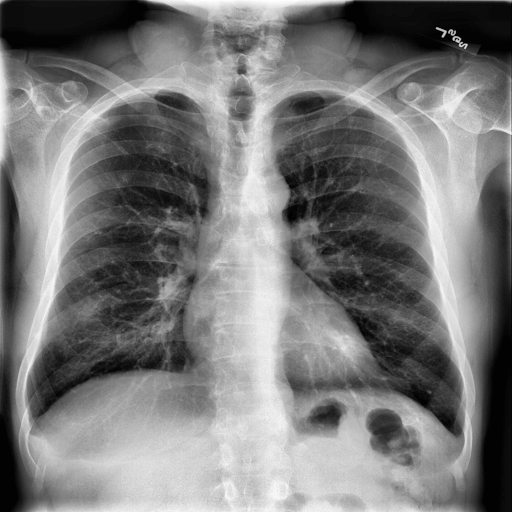
Finding: NORMAL